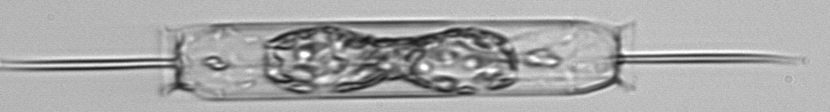
Label: Ditylum_brightwellii